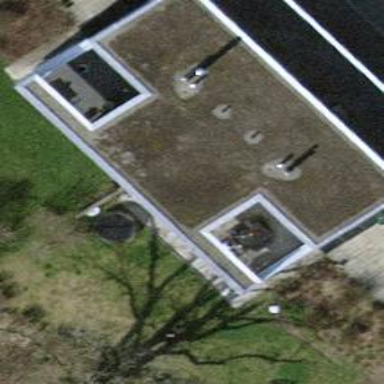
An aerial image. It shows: Building part with flat roof.